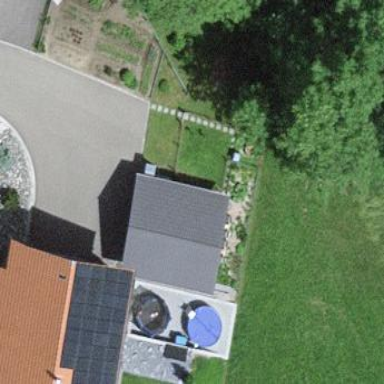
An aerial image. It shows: Garage.